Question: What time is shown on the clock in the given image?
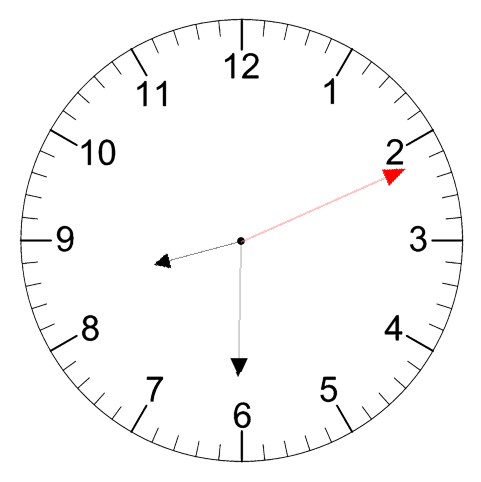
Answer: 08:30:11